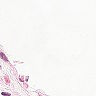
Metastatic tissue present: no